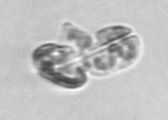
Label: Karenia